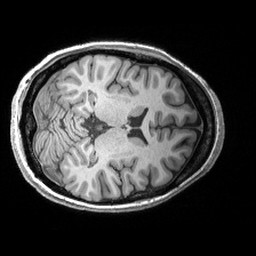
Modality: T1w
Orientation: axial
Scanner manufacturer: siemens
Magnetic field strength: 3 T
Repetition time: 2.53 s
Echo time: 0.00299 s